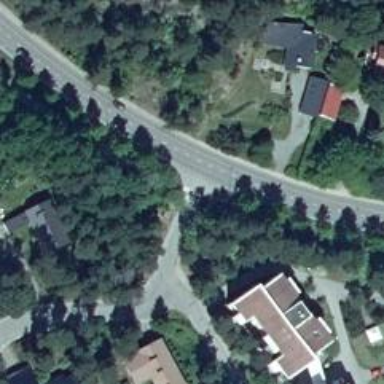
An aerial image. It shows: Asphalt cycleway with marked crossing.